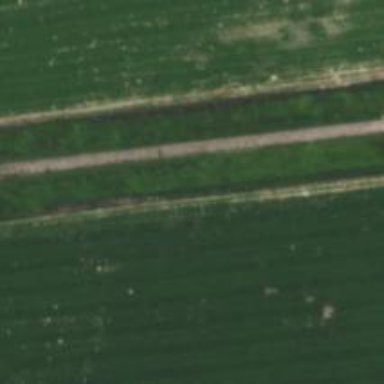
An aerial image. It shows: Disused railway.